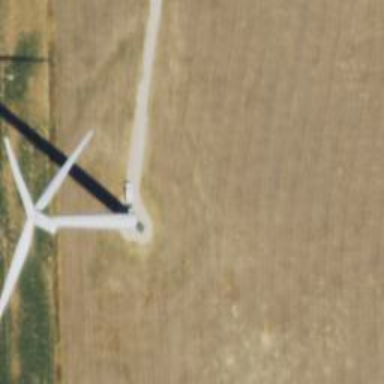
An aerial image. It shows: Wind generator in the form of horizontal axis wind turbine.